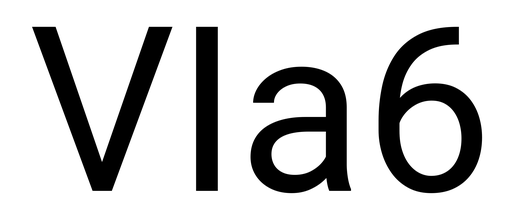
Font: Roboto_Regular